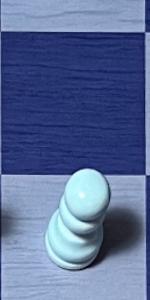
Label: Pawn_White